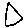
Label: triangle